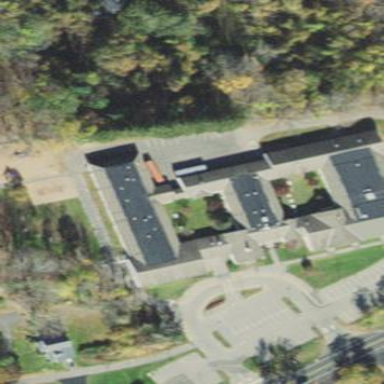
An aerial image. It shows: Part of building.